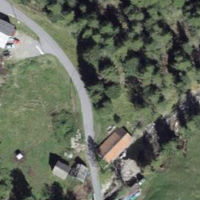
EUNIS habitat code: 44
Species observed at this site:
Bistorta officinalis